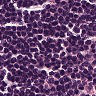
Metastatic tissue present: no